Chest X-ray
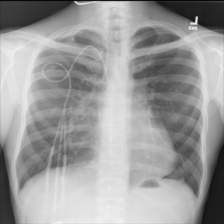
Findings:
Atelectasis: negative
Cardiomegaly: negative
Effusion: negative
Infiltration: positive
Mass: negative
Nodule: negative
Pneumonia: negative
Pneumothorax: negative
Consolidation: negative
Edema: negative
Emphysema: negative
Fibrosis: negative
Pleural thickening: negative
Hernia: negative